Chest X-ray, PA view. Patient: 60 years old, sex M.
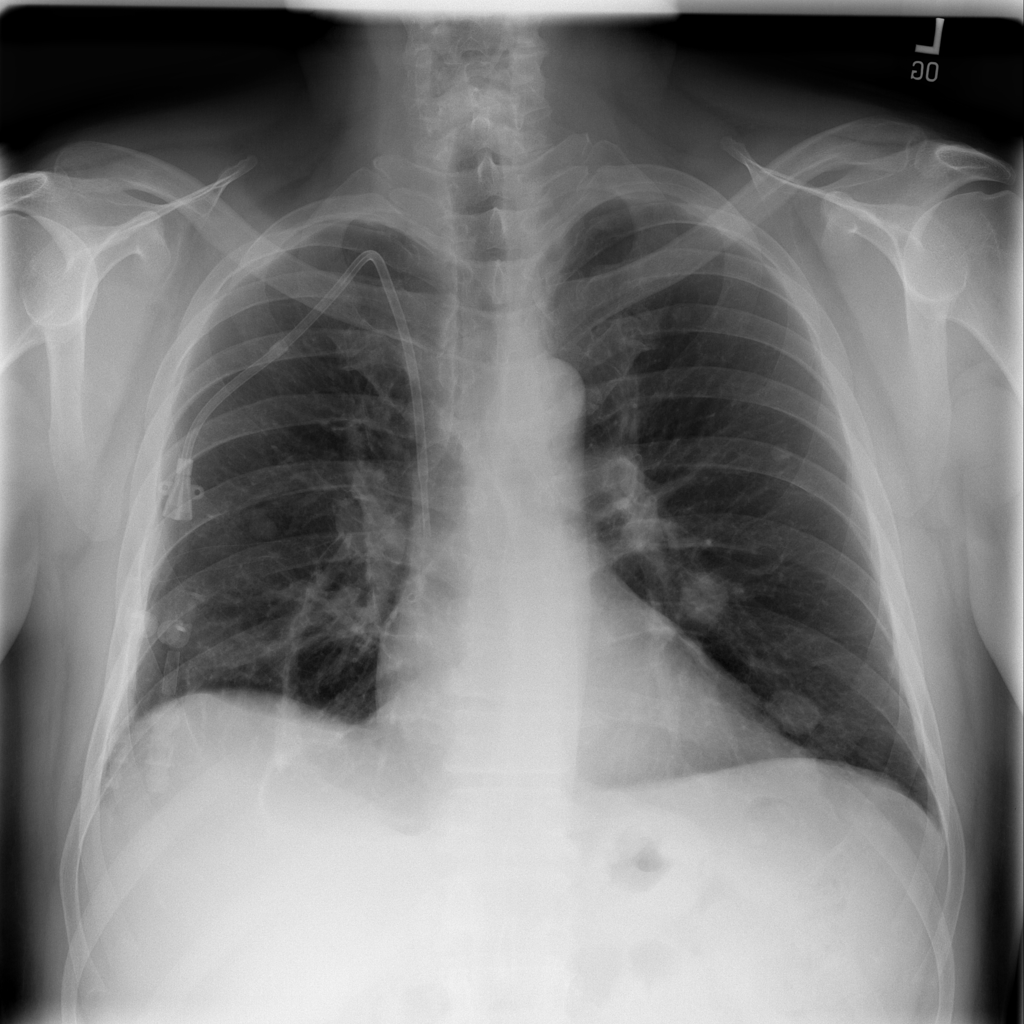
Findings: No Finding